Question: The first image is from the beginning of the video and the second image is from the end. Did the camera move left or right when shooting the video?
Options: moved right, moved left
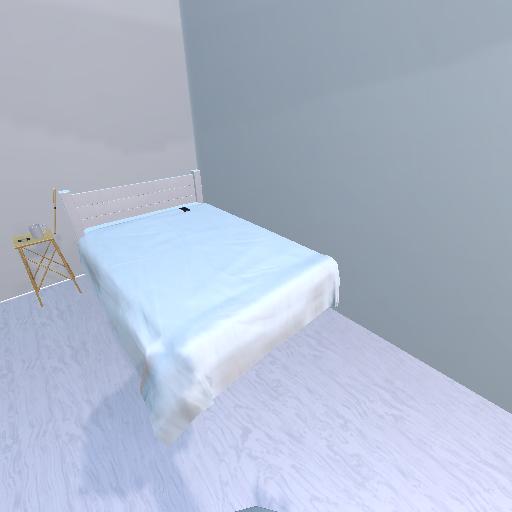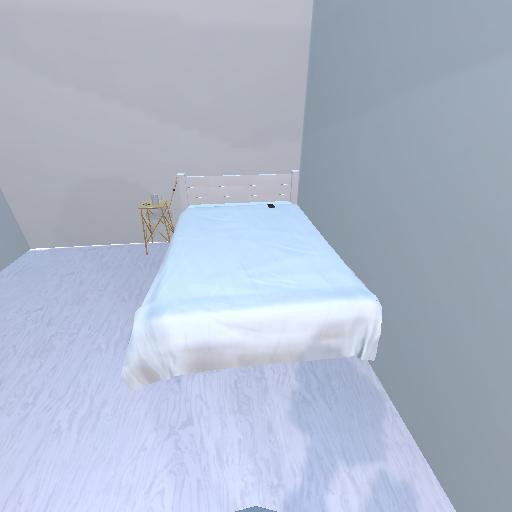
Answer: moved right